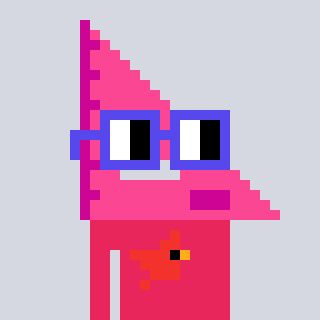
a pixel art character with square blue glasses, a squadron ruler-shaped head and a redpinkish-colored body on a cool background